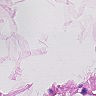
Metastatic tissue present: no